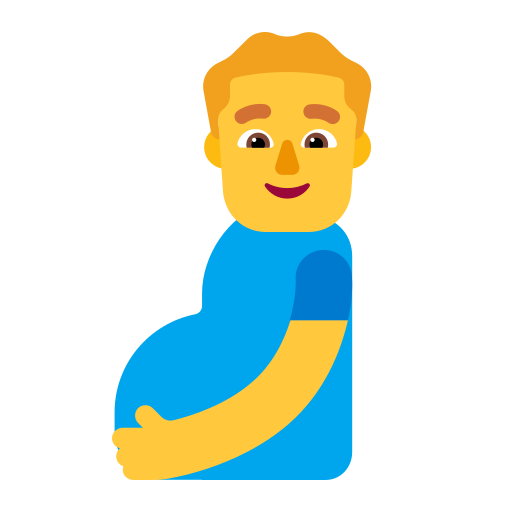
pregnant man flat default